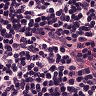
Metastatic tissue present: no